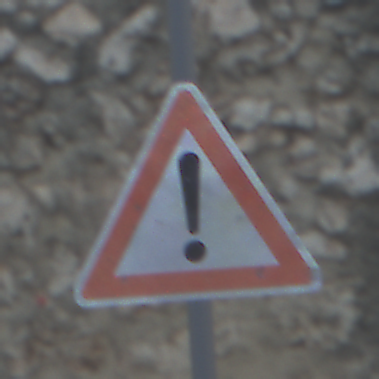
Verkehrszeichen: Gefahrenstelle
Umgebung: Outdoor, Suburban
Tageszeit: MorningAfternoon
Wetter: PartlyCloudy
Licht: Natural
Jahreszeit: NotSpecified
Kontrast: LowContrast